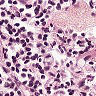
Metastatic tissue present: no